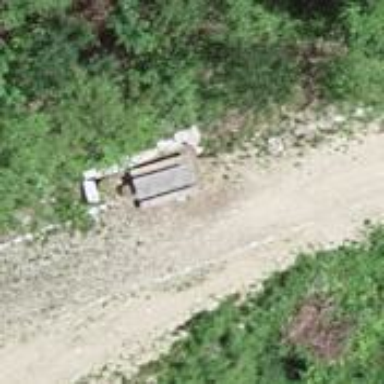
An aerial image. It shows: Picnic table located in leisure land area.